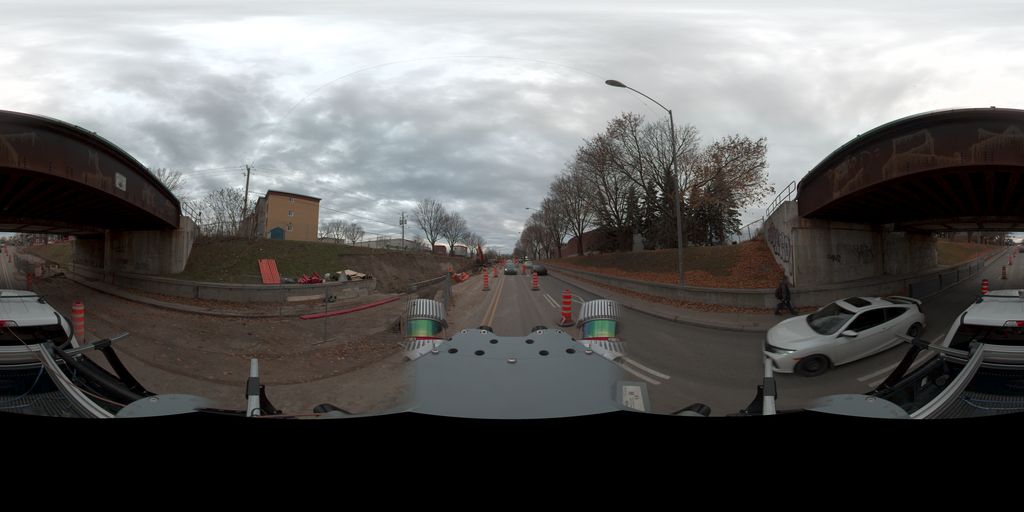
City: quebec_city